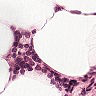
Metastatic tissue present: no